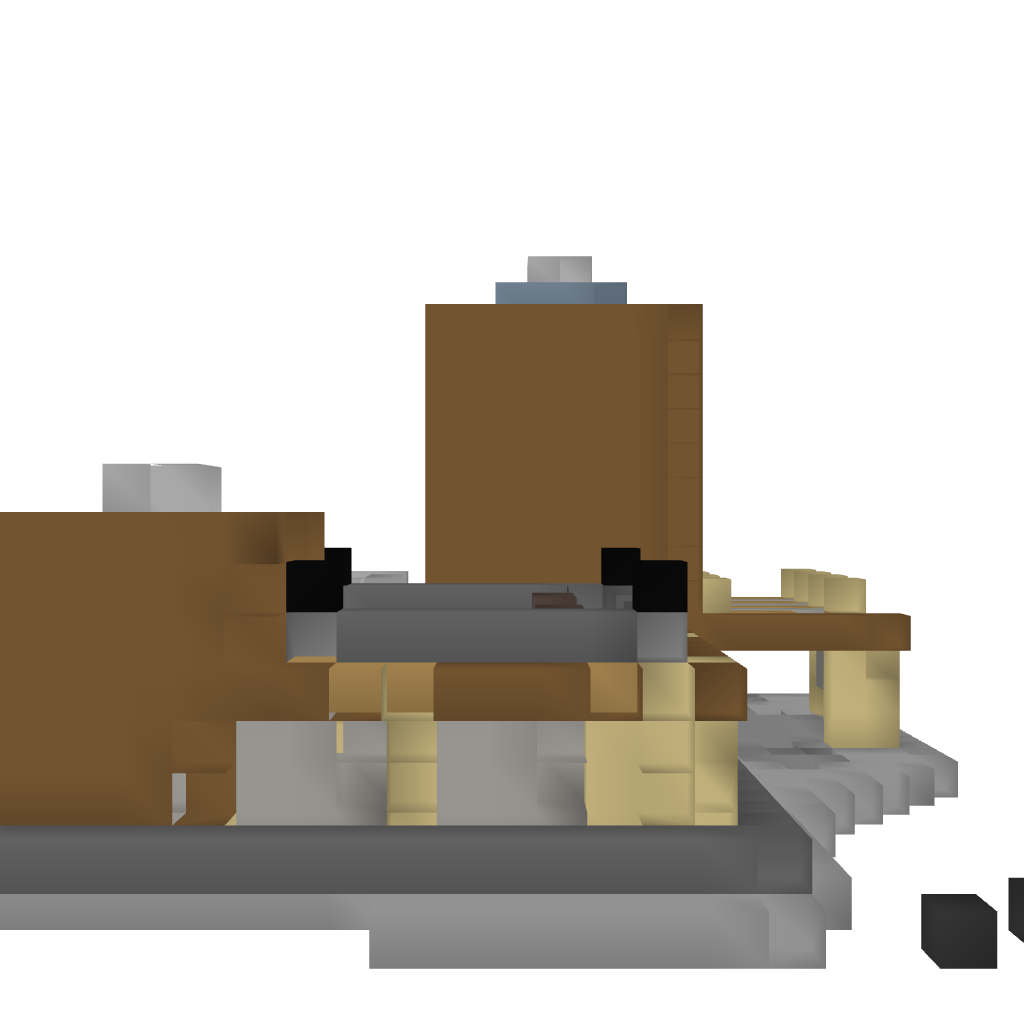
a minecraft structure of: Futurist-Wood-House